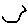
Label: hexagon